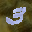
Label: 3